Interaction volume radius: 10 \u00c5
Interaction volume height: 10 \u00c5
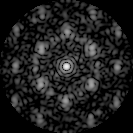
Disorder parameter: 0.5595